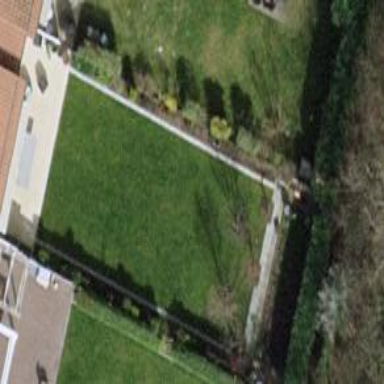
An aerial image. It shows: Garden surrounded by fence.